Question: I'm learning clojure and have been using <URL> but it seems like maybe I haven't done it quite as the author's have anticipated - like I've perhaps missed the point somehow.

Given the constraint that does this seem like a reasonable solution?
'''
#(.get %(- (count %) 1))
'''
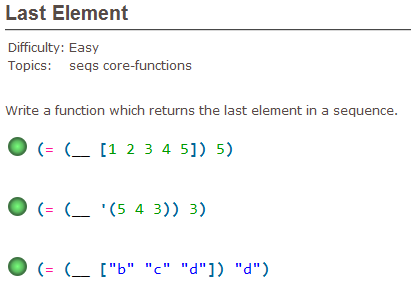
Answer: That's a valid solution. I would go with '#(nth % (dec (count %)))' as being more idiomatic, but they're functionally equivalent.